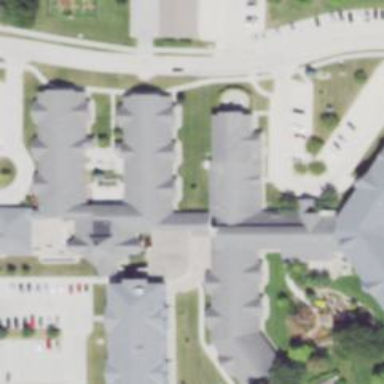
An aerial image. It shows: Nursing home.